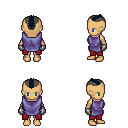
a pixel art fantasy rpg character, female body template, human, tanned skin, chain tabard jacket, red pants, raven short mohawk hairstyle, metal gloves, four views (front, back, left, right), 2x2 character sprite sheet, small pixel art, hard edges, no anti-aliasing